Question: I am trying to make the value of Action timeline = Dialogue timeline, only if Action comes before dialogue:
'''
x = []
for i in range(len(df)):
if df['Type'][i] == "Action" < df['Type'][i] == "Dialouge":
x.append(df['Timeline'])[enter image description here][1]
'''

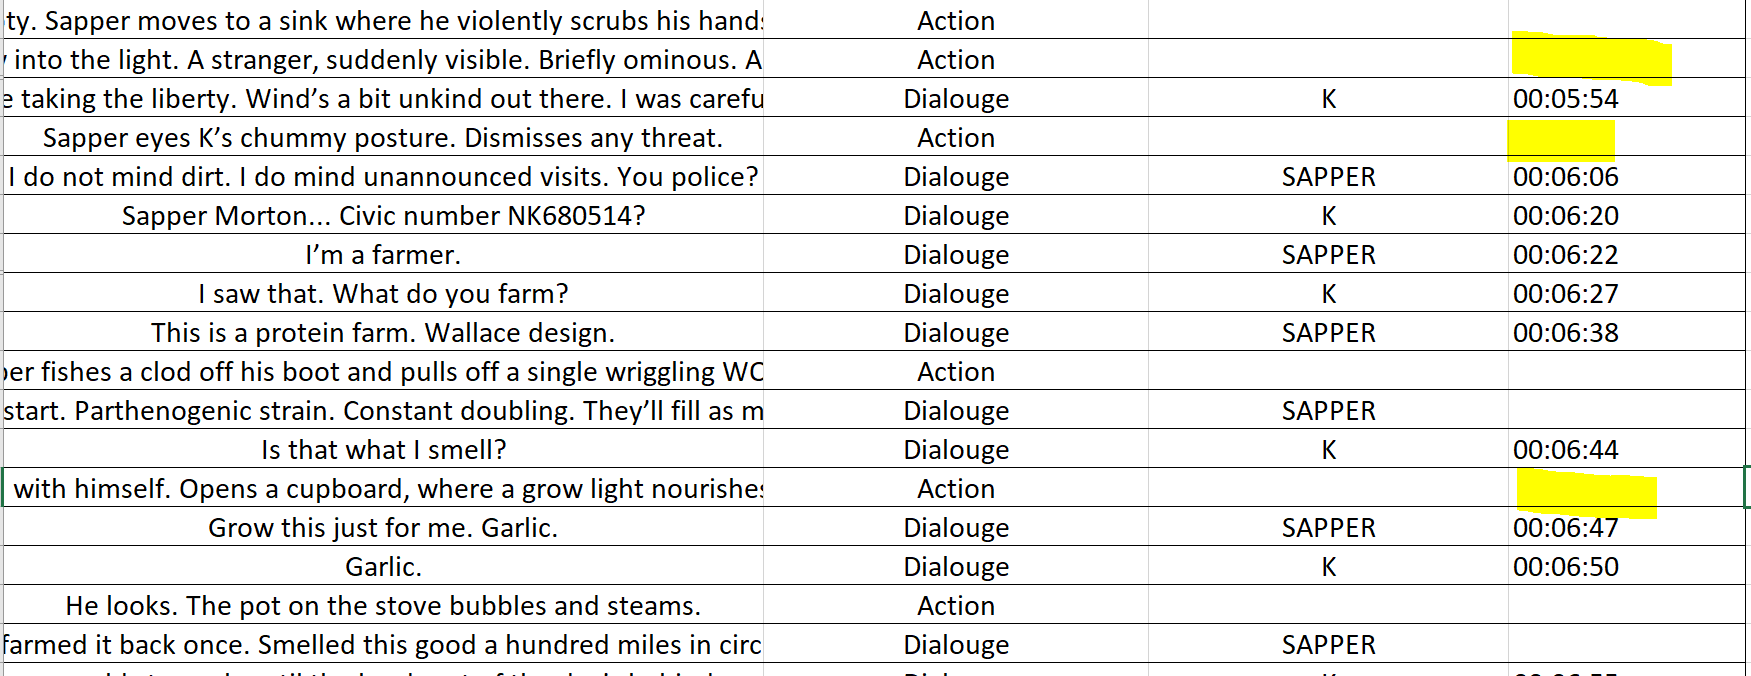
Answer: You can set a boolean mask on the conditions, then set the rows of column 'Timeline' fulfilling the conditions to the corresponding values of next rows by <URL>, as follows:
(Note the spelling/mispelling if the word 'Dialouge' (rather than 'Dialogue') in the sample data)
'''
mask = (df['Timeline'].isna() | (df['Timeline'] == '')) & (df['Type'] == "Action") & (df['Type'].shift(-1) == "Dialouge")
df.loc[mask, 'Timeline'] = df['Timeline'].shift(-1)
'''
'''
Type Timeline
0 Action NaN
1 Dialouge 00:05:54
2 Action NaN
3 Dialouge 00:06:06
4 Action NaN
5 Dialouge NaN
'''
'''
print(df)
Type Timeline
0 Action 00:05:54
1 Dialouge 00:05:54
2 Action 00:06:06
3 Dialouge 00:06:06
4 Action NaN
5 Dialouge NaN
'''